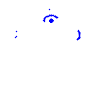
Particle: proton